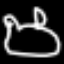
Label: frog